Question: I am cloning a select dropdown and populating it with new options:
'''
var oldSelect = $("select[name='old']")
var newSelect = oldSelect.clone(true);
newSelect.html(newoptions);
oldSelect.replaceWith(newSelect);
'''
This brings along a change event that was bound earlier:
'''
$("select[name='old']").bind('change', function(){ update(); });
'''
My new select works, and the update event fires correctly, but the option that the user selects does not appear in the box (see attached image).

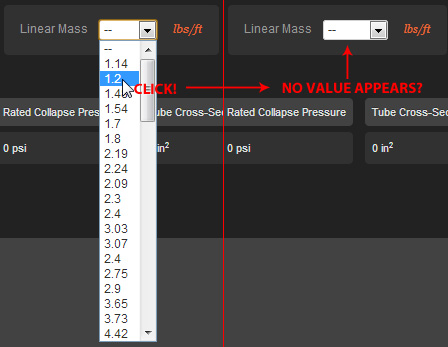
Answer: It turns out, the update function that was executed on change was redrawing the select box, which reset the selected option back to null. It happened so quickly that I didn't notice the replacement.